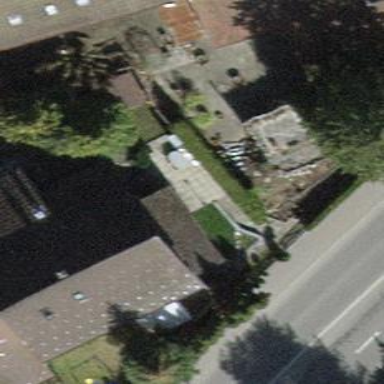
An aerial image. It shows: Terrace building.